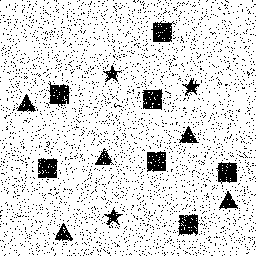
Squares: 7
Triangles: 5
Stars: 3
Total shapes: 15